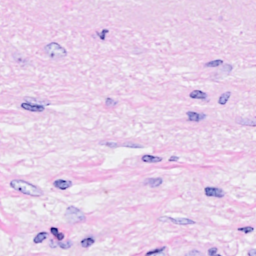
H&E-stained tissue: Breast